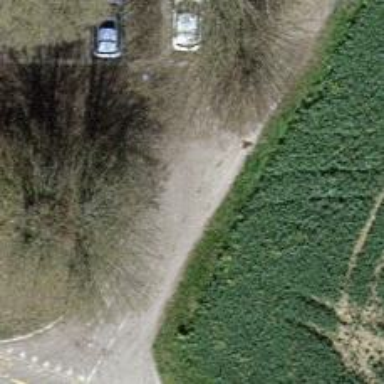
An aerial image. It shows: Service road with grass paver surface.